Aerial crown-view tile of a tropical tree (Barro Colorado Island, Panama), acquired 20240611:
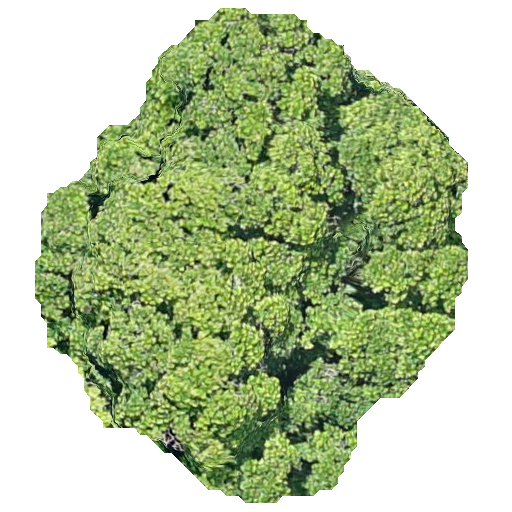
Species: Anacardium excelsum
GBIF accepted scientific name: Anacardium excelsum
Crown area: 231.257 m²